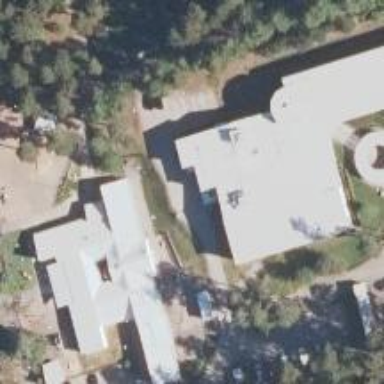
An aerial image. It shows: Kindergarten building.